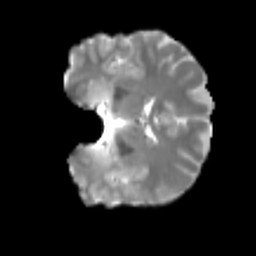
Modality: T2w
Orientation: coronal
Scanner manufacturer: siemens
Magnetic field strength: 3 T
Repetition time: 4 s
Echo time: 0.0594 s